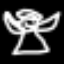
Label: angel